Interaction volume radius: 10 \u00c5
Interaction volume height: 15 \u00c5
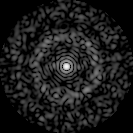
Disorder parameter: 0.8222